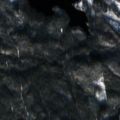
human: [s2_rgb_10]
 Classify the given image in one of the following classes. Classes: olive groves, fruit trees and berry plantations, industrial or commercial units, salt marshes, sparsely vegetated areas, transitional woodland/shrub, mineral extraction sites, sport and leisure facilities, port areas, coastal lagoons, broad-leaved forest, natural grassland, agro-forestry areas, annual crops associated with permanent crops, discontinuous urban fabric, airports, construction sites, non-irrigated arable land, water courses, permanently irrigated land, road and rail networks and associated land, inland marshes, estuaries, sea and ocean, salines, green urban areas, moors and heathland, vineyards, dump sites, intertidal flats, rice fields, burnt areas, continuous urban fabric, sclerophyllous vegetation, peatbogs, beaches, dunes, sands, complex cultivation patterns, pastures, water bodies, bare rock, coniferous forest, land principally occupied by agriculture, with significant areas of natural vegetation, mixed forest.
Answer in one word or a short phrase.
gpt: coniferous forest, mixed forest, transitional woodland/shrub, water bodies